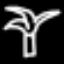
Label: palm tree